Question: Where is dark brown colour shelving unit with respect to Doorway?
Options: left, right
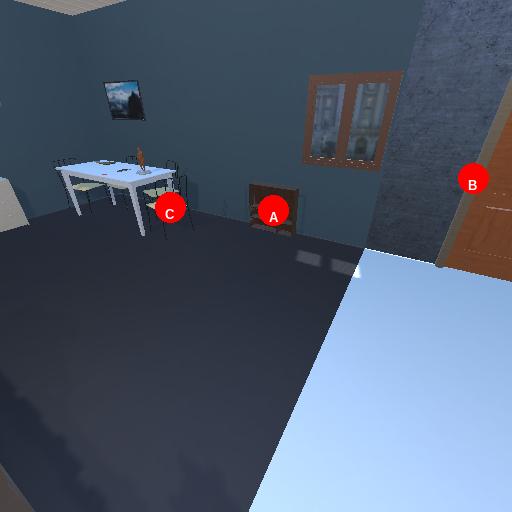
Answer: left